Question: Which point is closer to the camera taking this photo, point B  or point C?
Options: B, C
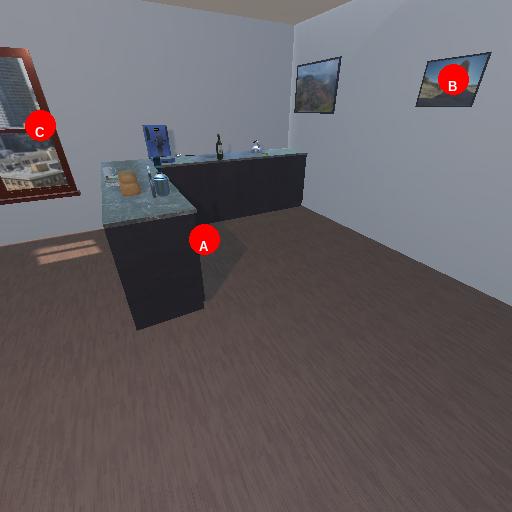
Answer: B